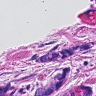
Metastatic tissue present: yes